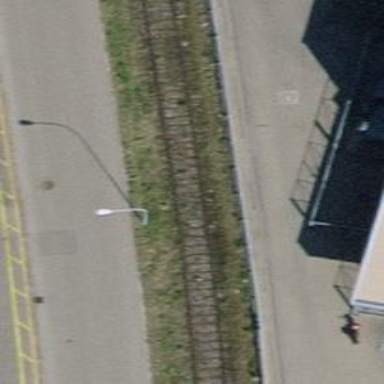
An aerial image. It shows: Single railway spur track.